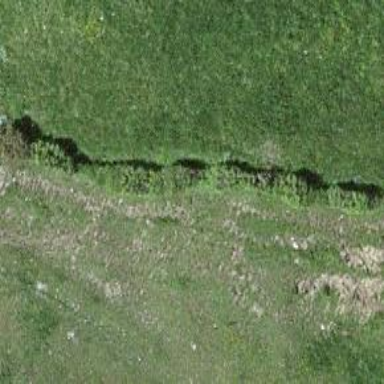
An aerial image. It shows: Hedge acting as barrier.